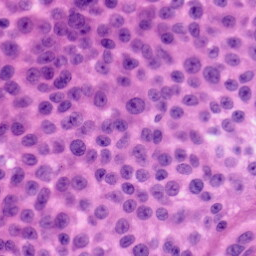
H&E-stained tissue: Skin